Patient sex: M
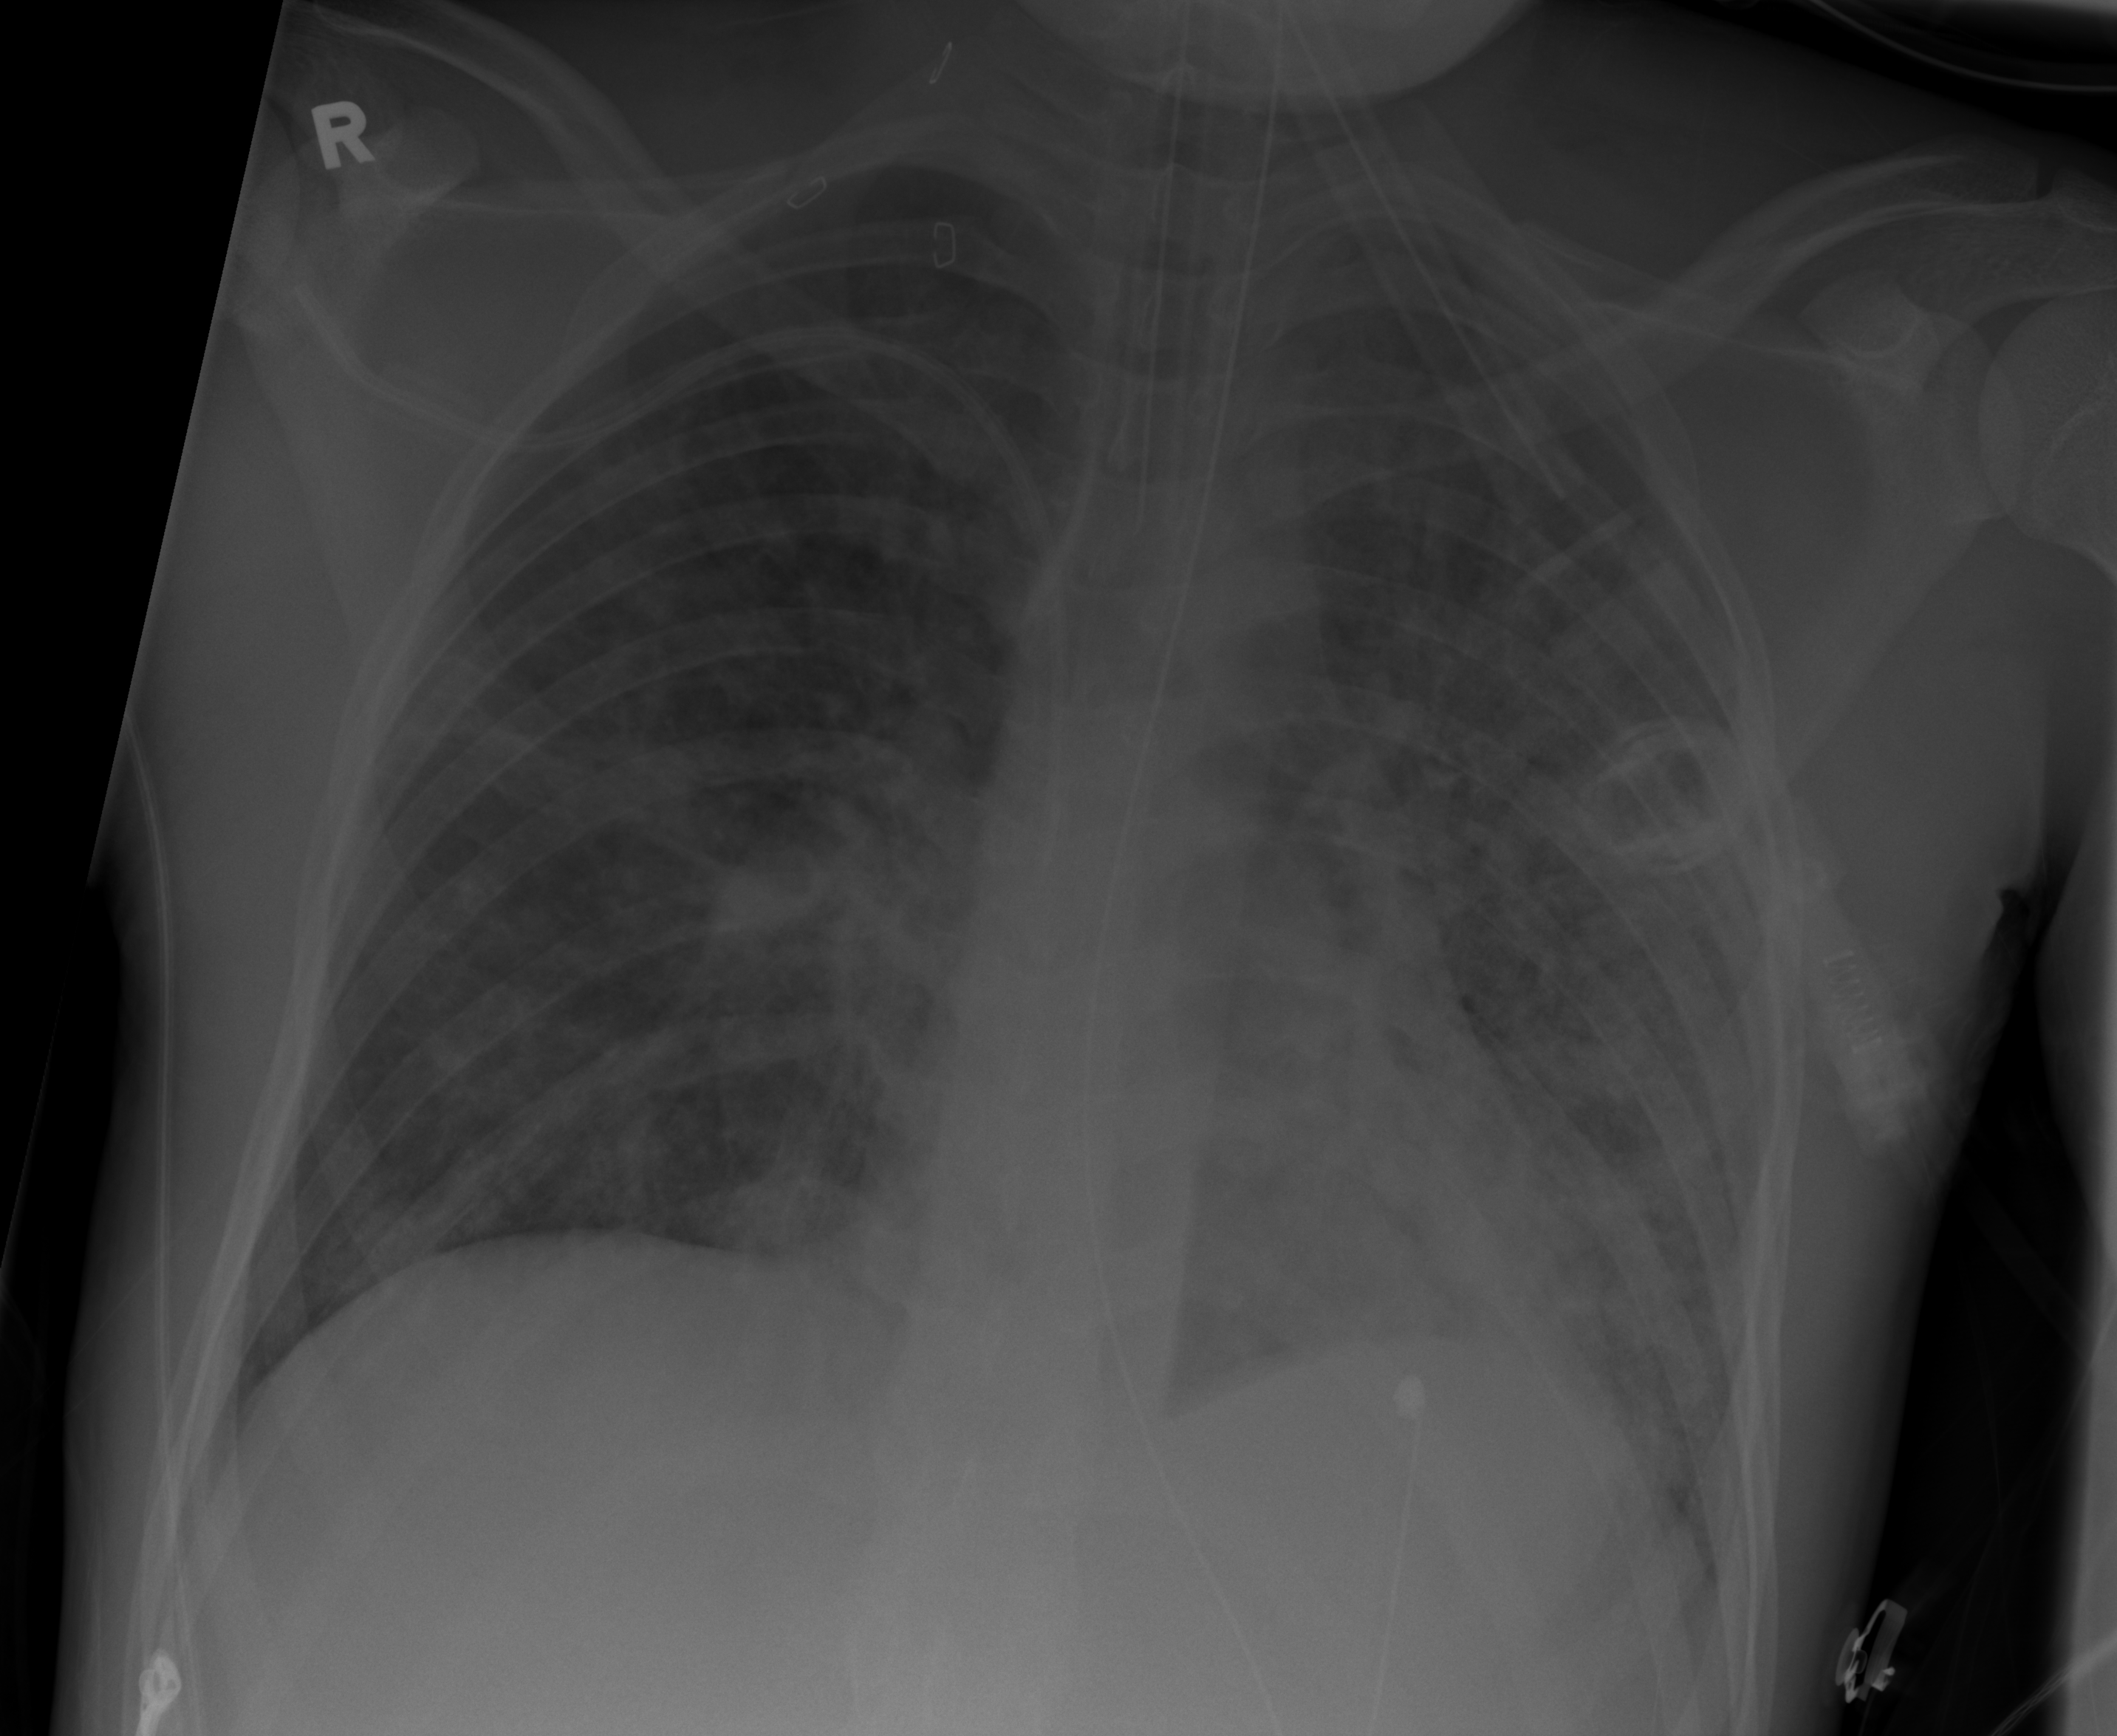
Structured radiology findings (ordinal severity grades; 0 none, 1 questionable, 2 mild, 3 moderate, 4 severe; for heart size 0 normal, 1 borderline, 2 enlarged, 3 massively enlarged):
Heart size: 0
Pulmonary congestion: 0
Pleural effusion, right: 0
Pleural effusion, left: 2
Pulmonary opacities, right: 2
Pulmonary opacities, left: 3
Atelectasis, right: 2
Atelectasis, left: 3